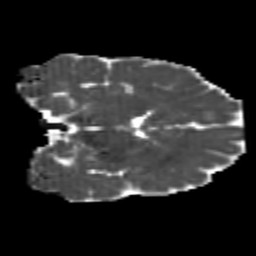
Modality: MD
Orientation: coronal
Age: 20
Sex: male
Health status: healthy
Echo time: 0.074 s